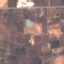
Land use / land cover: PermanentCrop